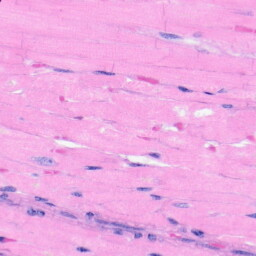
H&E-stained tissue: Heart